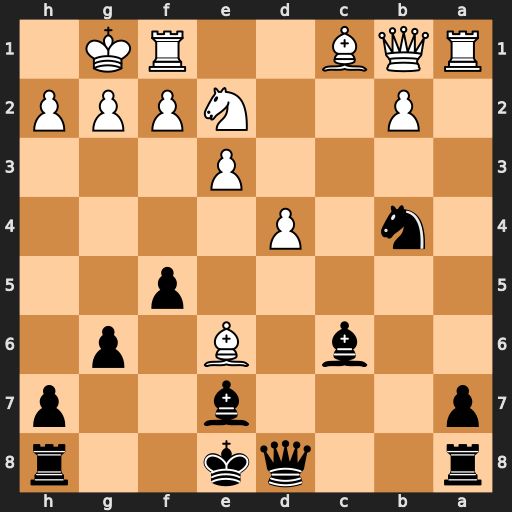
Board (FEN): r2qk2r/p3b2p/2b1B1p1/5p2/1n1P4/4P3/1P2NPPP/RQB2RK1
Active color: b
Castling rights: kq
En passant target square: -
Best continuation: Be4 Qxe4 fxe4